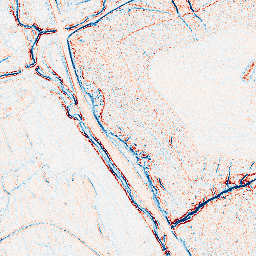
Category: edge_preserving
Decomposition family: bilateral
Decomposition parameters: d: 5
sigma_color: 50
sigma_space: 100
Upsampling method: bicubic
Upsampling parameters: scale: 4
Upsampling scale: 4